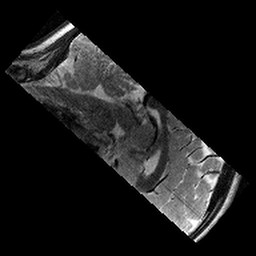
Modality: T2w
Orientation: sagittal
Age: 11
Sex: female
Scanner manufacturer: siemens
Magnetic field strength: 3 T
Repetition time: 9.23 s
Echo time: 0.067 s